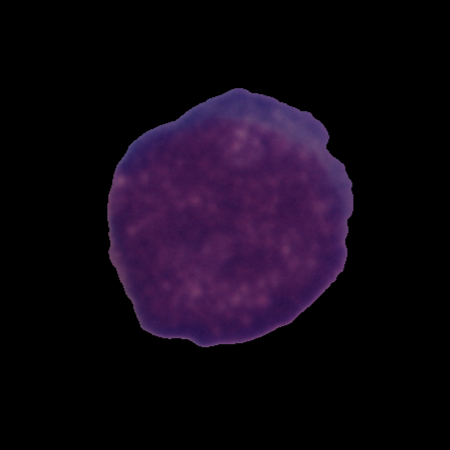
Label: cancer